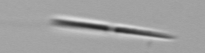
Label: pennate_Pseudo-nitzschia